Question: I have an 'ImageButton' and to that in the 'android:background' property I currently have a xml drawable which changes the 'ImageButton' background color when pressed. This is all good but I also want to add a top border to each of these 'ImageButton''s.
Here's a sample image I created to better get my point across.
These buttons will also have an active state which indicates the current active button and I can set that as a drawable using Java code.

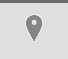
Answer: You can use multiple drawables to get your work done. You can have drawable icons/images with the top border and the same without the top border and use the setBackgroundResource method to switch image backgrounds. (I believe you want to show the images with top border as currently selected tool icon, right?).
As you're going to construct several such image buttons like a toolbox, you'll have to make sure their selection states are controlled properly. If one image-button is selected all others should show the unselected drawable.
I threw together some codes and built this small example. Hope you'll find it useful.
'''
public class MainActivity extends Activity {
@Override
protected void onCreate(Bundle savedInstanceState) {
super.onCreate(savedInstanceState);
setContentView(R.layout.activity_main);
final ImageButton imButton1 = (ImageButton) findViewById(R.id.imButton1);
final ImageButton imButton2 = (ImageButton) findViewById(R.id.imButton2);
final ImageButton imButton3 = (ImageButton) findViewById(R.id.imButton3);
imButton1.setOnClickListener(new OnClickListener() {
@Override
public void onClick(View v)
{
imButton1.setBackgroundResource(R.drawable.icon1_selected);
imButton2.setBackgroundResource(R.drawable.icon2_unselected);
imButton3.setBackgroundResource(R.drawable.icon3_unselected);
}
});
imButton2.setOnClickListener(new OnClickListener() {
@Override
public void onClick(View v)
{
imButton1.setBackgroundResource(R.drawable.icon1_unselected);
imButton2.setBackgroundResource(R.drawable.icon2_selected);
imButton3.setBackgroundResource(R.drawable.icon3_unselected);
}
});
imButton3.setOnClickListener(new OnClickListener() {
@Override
public void onClick(View v)
{
imButton1.setBackgroundResource(R.drawable.icon1_unselected);
imButton2.setBackgroundResource(R.drawable.icon2_unselected);
imButton3.setBackgroundResource(R.drawable.icon3_selected);
}
});
}
}
'''
And this is it's Layout:
'''
<RelativeLayout xmlns:android="http://schemas.android.com/apk/res/android"
xmlns:tools="http://schemas.android.com/tools"
android:layout_width="match_parent"
android:layout_height="match_parent"
android:background="#bbb"
tools:context="${packageName}.${activityClass}" >
<ImageButton
android:id="@+id/imButton1"
android:layout_toLeftOf="@+id/imButton2"
android:layout_width="wrap_content"
android:layout_height="wrap_content"
android:layout_marginRight="0dp"
android:layout_alignTop="@+id/imButton2"
android:background="@drawable/icon1_unselected" />
<ImageButton
android:id="@id/imButton2"
android:layout_width="wrap_content"
android:layout_height="wrap_content"
android:layout_centerHorizontal="true"
android:layout_marginTop="23dp"
android:layout_alignParentTop="true"
android:background="@drawable/icon2_selected" />
<ImageButton
android:id="@+id/imButton3"
android:layout_width="wrap_content"
android:layout_height="wrap_content"
android:layout_alignTop="@id/imButton2"
android:layout_toRightOf="@id/imButton2"
android:background="@drawable/icon3_unselected" />
</RelativeLayout>
'''
A screen-shot of the image buttons working.

Hope this helps.